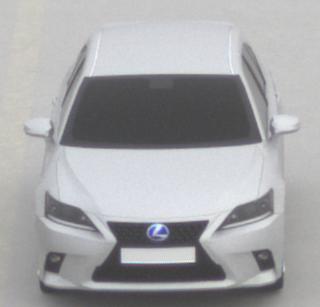
Make: Lexus
Model: CT 200h
Detailed model: CT (A10)
Model produced from: 2014/03
Model produced until: 2017/10
Doors: 5
Color: white
Road condition: dry road
Daytime: morning or afternoon
Contrast: low contrast